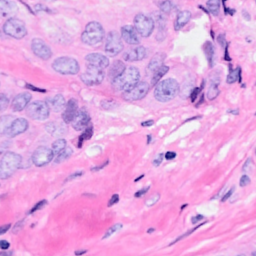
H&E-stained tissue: Breast